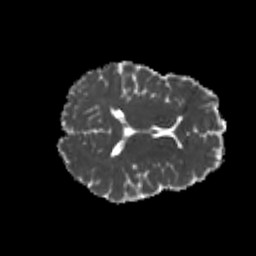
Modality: MD
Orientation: axial
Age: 26
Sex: female
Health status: healthy
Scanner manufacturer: philips
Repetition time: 7.393 s
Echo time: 0.08599 s